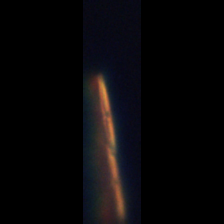
Taxon: Psuedo-nitzschia
Group: Diatoms